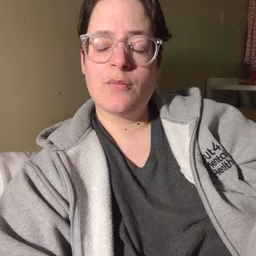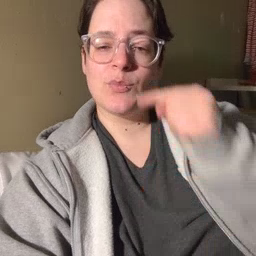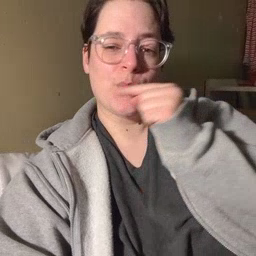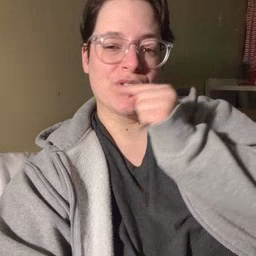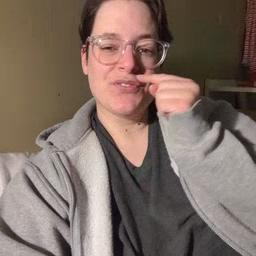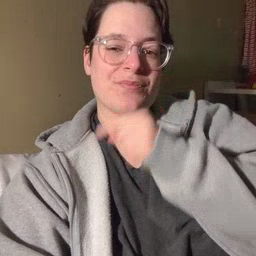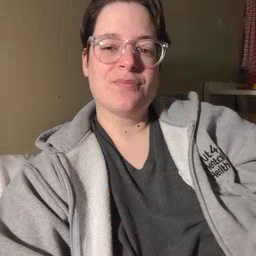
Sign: toothbrush